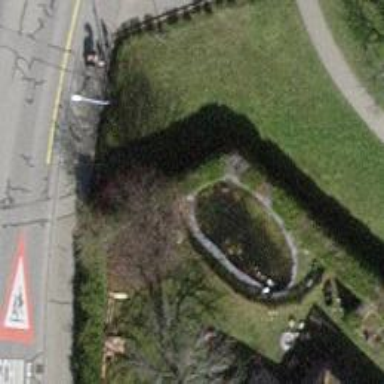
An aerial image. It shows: Hedge barrier.